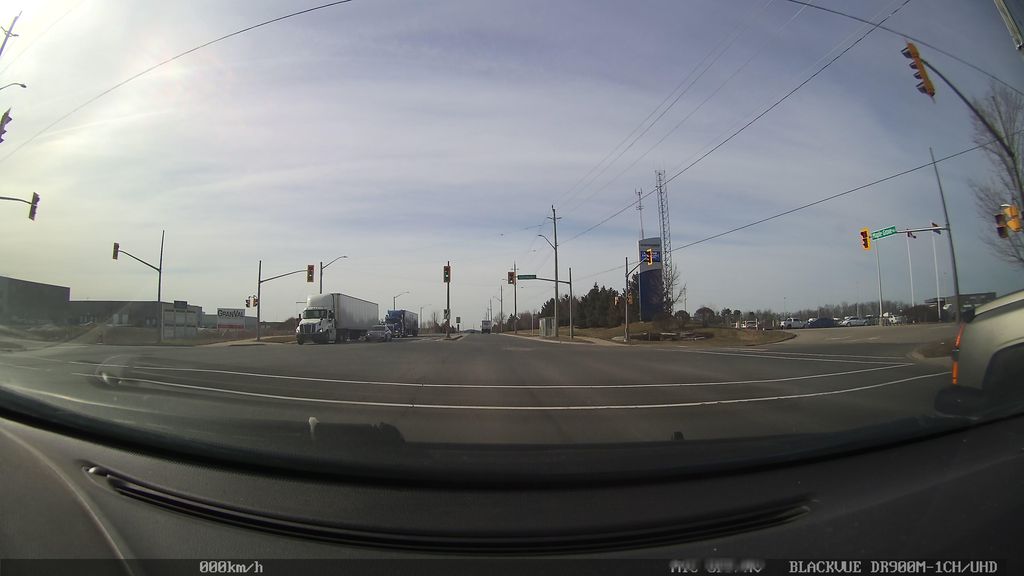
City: kitchener-waterloo